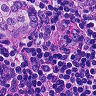
Metastatic tissue present: yes